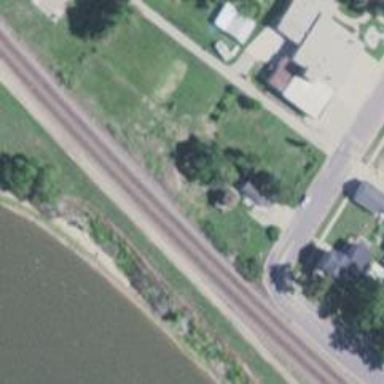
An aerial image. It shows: Railway track.